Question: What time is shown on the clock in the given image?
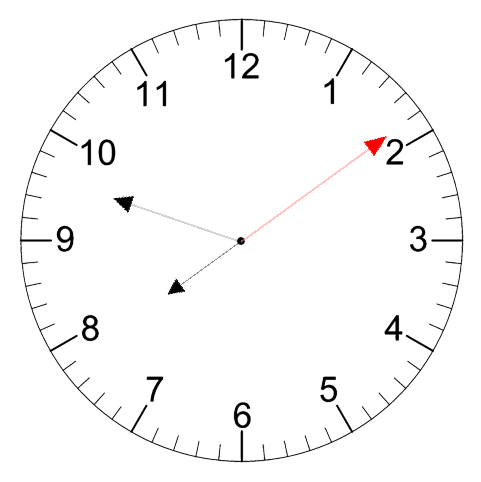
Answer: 07:48:09